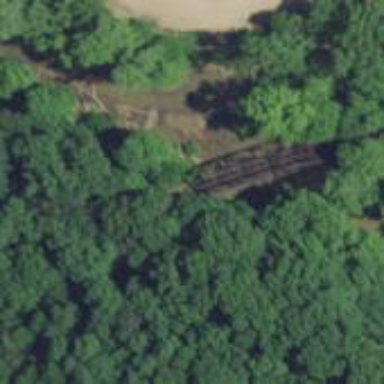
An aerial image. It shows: Preserved railway bridge over the rail line.